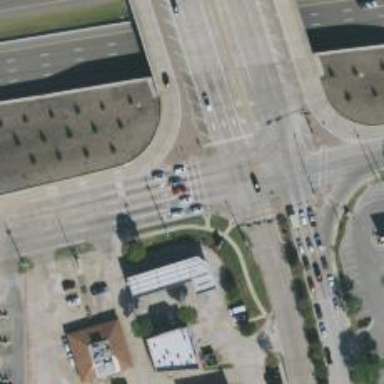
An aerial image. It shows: Secondary road with frontage road.